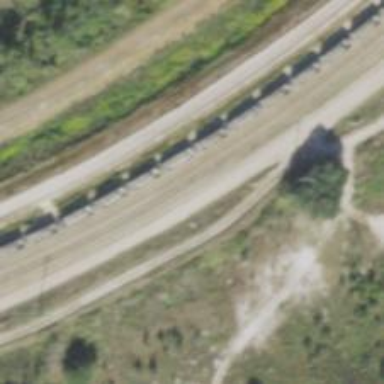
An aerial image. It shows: Railway yard used for servicing trains.